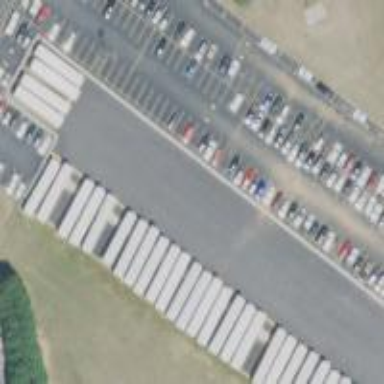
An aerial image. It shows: Parking area.